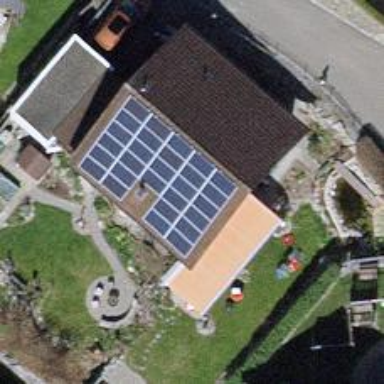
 consisting of solar photovoltaic panels."